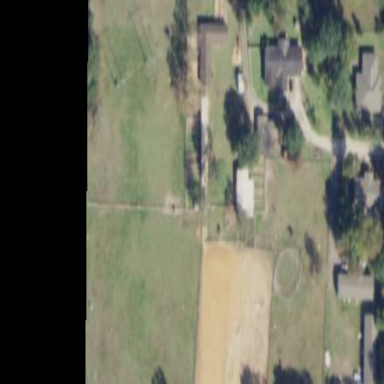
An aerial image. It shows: Farmyard area.